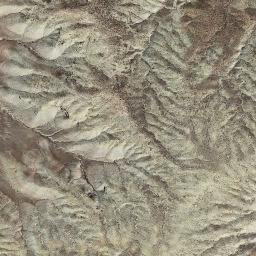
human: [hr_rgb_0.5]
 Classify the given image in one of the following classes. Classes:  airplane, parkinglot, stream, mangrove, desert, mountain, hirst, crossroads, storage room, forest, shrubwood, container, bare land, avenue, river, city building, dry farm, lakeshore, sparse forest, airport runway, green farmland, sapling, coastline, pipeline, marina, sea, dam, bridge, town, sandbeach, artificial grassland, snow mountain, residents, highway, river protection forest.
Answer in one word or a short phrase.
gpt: mountain